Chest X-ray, AP view. Patient: 44 years old, sex M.
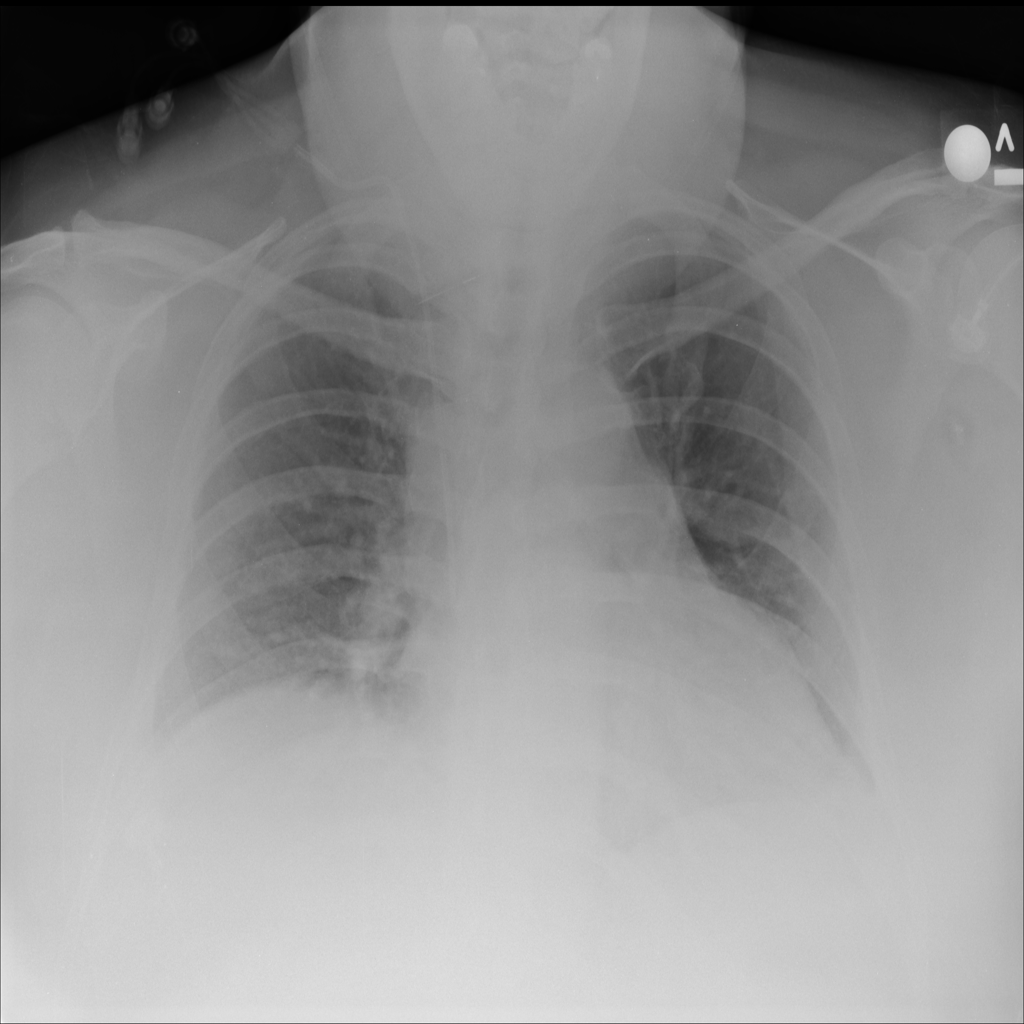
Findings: Atelectasis